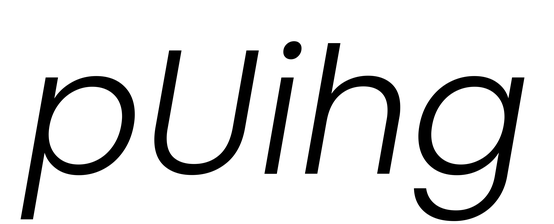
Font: Poppins-LightItalic